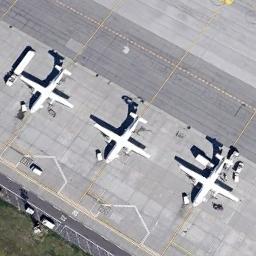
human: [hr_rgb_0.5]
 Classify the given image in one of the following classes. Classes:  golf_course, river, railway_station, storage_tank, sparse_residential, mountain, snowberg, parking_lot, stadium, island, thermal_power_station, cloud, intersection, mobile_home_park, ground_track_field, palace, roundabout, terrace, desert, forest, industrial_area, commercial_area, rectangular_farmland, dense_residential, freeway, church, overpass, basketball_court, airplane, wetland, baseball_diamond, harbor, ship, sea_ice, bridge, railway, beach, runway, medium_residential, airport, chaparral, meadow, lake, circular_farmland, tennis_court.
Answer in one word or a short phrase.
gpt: airplane